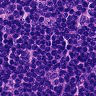
Metastatic tissue present: no